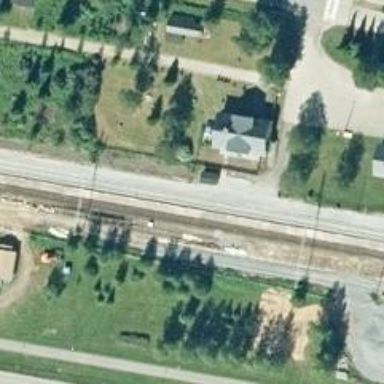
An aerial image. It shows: Railway track with continuous electrified contact lines.